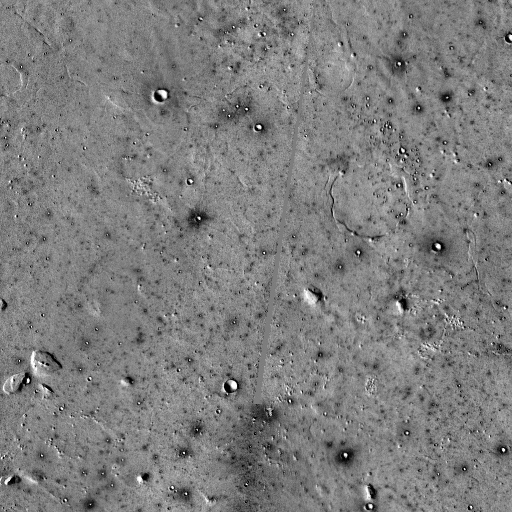
Crater classes present: Background, Other, Buried, Secondary